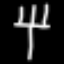
Label: fork